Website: home-depot
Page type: billing-address
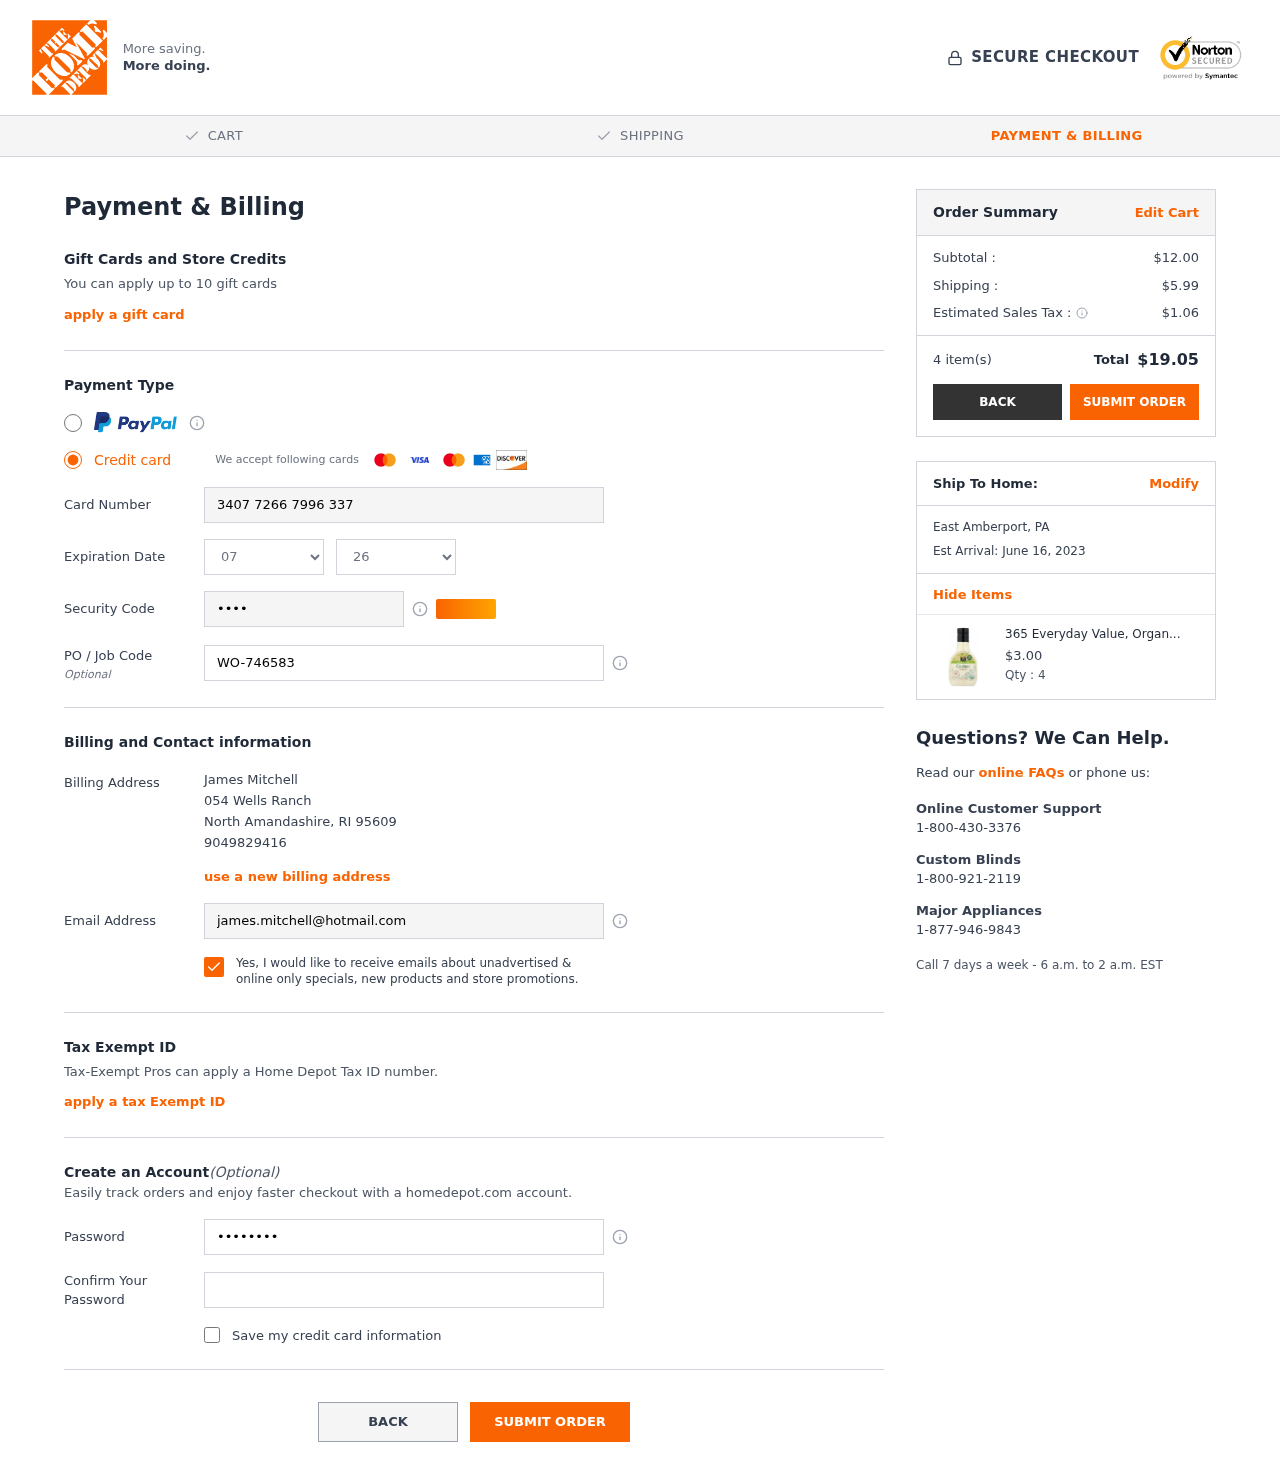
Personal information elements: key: PII_CARD_CVV
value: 9772
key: PII_CARD_EXPIRY_MONTH
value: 07
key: PII_CARD_EXPIRY_YEAR
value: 26
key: PII_CARD_NUMBER
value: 3407 7266 7996 337
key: PII_CITY
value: North Amandashire
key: PII_CITY2
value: East Amberport
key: PII_EMAIL
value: james.mitchell@hotmail.com
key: PII_FULLNAME
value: James Mitchell
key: PII_JOB_CODE
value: WO-746583
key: PII_PHONE
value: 9049829416
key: PII_POSTCODE
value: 95609
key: PII_STATE_ABBR
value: RI
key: PII_STATE_ABBR2
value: PA
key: PII_STREET
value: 054 Wells Ranch
Product elements: key: PRODUCT1_NAME
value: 365 Everyday Value, Organic Caesar Dressing, 16 fl oz
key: PRODUCT1_PRICE
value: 3
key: PRODUCT1_QUANTITY
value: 4
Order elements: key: ORDER_SUBTOTAL
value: $12.00
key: ORDER_SHIPPING_COST
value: $5.99
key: ORDER_TAX
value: $1.06
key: ORDER_NUM_ITEMS
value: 4 item(s)
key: ORDER_TOTAL
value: $19.05
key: ORDER_DELIVERY_DATE
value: Est Arrival: June 16, 2023